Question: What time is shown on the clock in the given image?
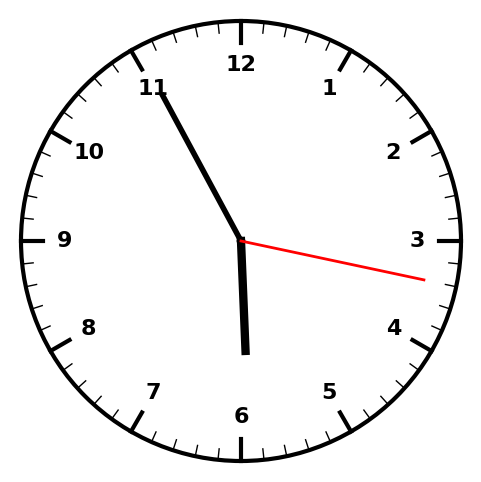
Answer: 05:55:17